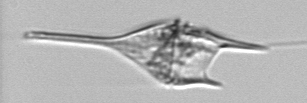
Label: Tripos_lineatus